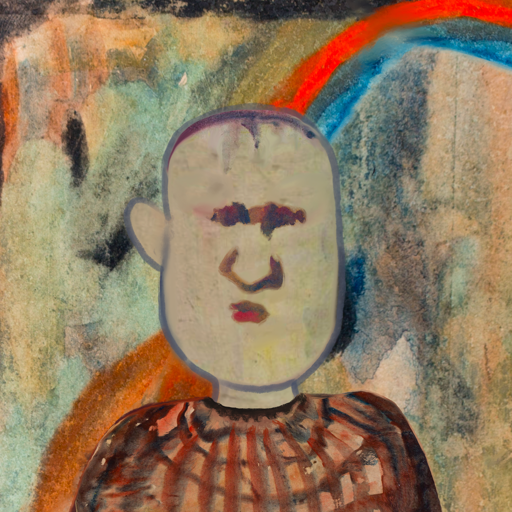
Background: Childish, Head And Neck Front: Hill_Girl, Face Front: In_The_Sun, Bust: Orphan, Hair Front: Blank, Head Accessory: Blank, Second Necklace: Blank, Necklace: Blank, Baby: Blank